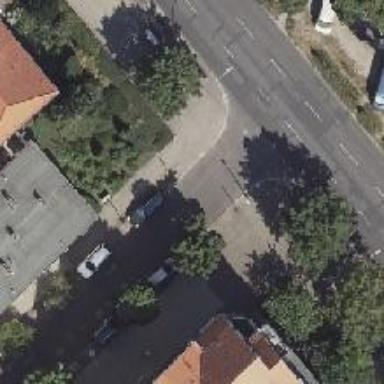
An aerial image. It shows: There is parking obstacle present.